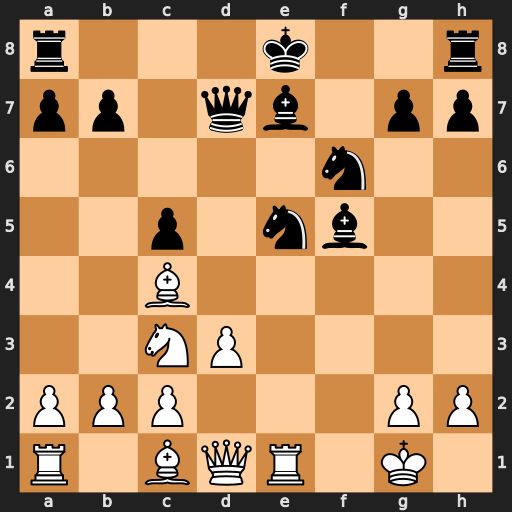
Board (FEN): r3k2r/pp1qb1pp/5n2/2p1nb2/2B5/2NP4/PPP3PP/R1BQR1K1
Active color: w
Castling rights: kq
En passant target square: -
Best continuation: Rxe5 Qd4+ Re3